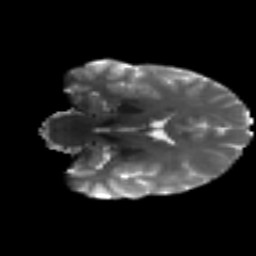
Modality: T2w
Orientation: coronal
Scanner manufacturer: siemens
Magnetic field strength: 3 T
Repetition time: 4.16 s
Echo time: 0.0806 s